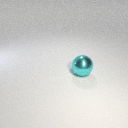
large cyan metal sphere